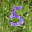
Label: 5